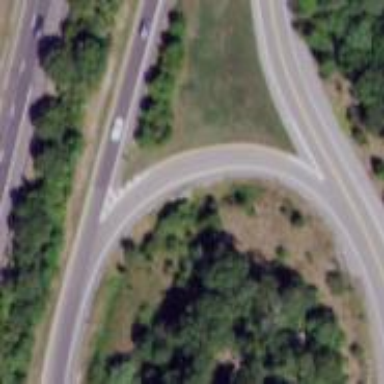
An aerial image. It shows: Primary link highway with asphalt surface. The junction is designed as jughandle.